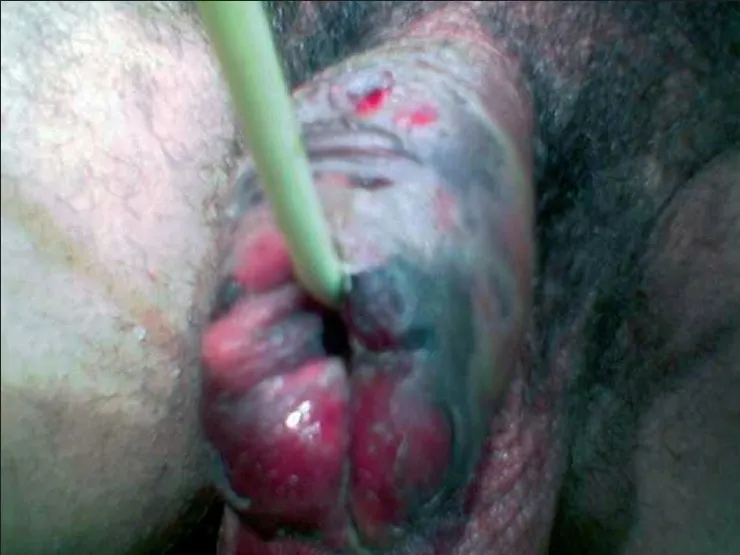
Discolouration of the penis with vesicles filled with hemorrhagic fluid.
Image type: medical_photograph (other_medical_photograph)